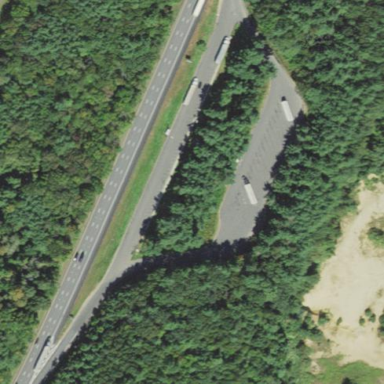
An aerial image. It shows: Rest area along the road.